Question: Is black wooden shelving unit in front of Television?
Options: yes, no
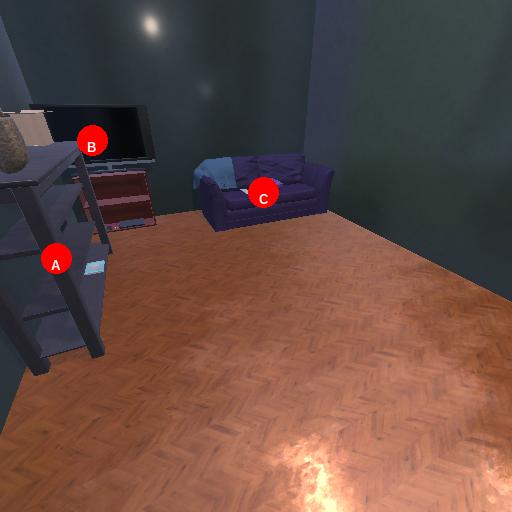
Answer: yes